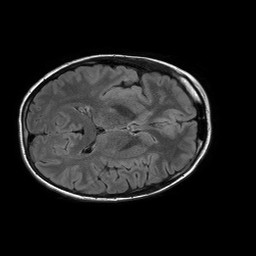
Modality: FLAIR
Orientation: axial
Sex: female
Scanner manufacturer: philips
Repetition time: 11 s
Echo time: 0.125 s